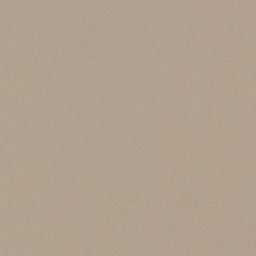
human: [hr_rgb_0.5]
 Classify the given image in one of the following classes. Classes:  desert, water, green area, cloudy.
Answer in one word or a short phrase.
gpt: desert